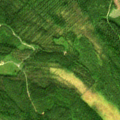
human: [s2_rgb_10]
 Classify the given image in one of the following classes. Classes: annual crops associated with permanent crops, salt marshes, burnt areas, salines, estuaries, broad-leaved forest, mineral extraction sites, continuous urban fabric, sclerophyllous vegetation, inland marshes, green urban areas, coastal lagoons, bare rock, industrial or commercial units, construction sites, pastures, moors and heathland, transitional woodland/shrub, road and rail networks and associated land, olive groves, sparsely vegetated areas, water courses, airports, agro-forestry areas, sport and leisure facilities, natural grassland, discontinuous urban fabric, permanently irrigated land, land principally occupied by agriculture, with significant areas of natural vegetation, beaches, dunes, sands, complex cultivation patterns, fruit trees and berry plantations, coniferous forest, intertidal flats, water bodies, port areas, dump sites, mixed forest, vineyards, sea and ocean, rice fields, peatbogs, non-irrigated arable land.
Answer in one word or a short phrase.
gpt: coniferous forest, mixed forest